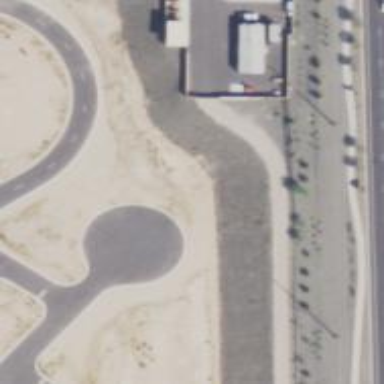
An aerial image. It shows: Turning circle on the road.